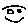
Label: smiley face